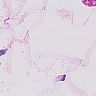
Metastatic tissue present: no